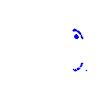
Particle: kaon